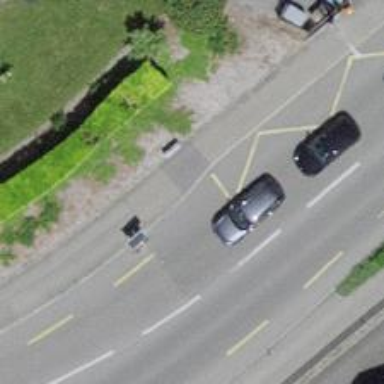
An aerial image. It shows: Bus stop with platform for public transport.